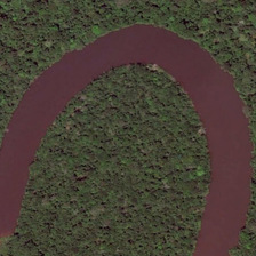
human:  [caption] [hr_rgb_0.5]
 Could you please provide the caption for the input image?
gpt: U shaped reddish brown river passes through this green forest.

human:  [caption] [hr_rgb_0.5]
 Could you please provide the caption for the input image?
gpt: There is a red river in the forest.

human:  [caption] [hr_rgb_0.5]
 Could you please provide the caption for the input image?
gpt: The U-shaped reddish brown river runs through the green forest.

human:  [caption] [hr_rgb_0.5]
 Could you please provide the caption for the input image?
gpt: The brown river in the form of u passes through this green forest.

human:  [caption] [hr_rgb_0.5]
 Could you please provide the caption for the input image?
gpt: There is a U-shaped Red River in the forest.